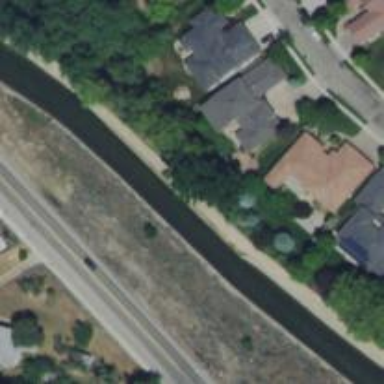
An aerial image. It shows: Canal.